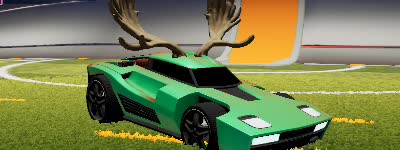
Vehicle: breakout